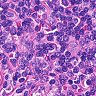
Metastatic tissue present: no